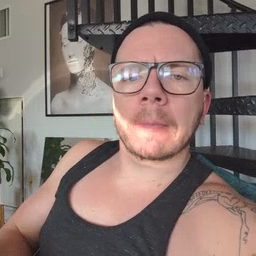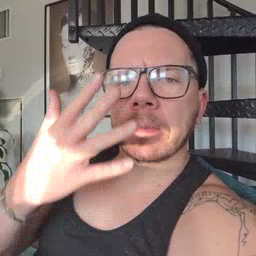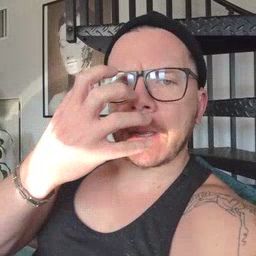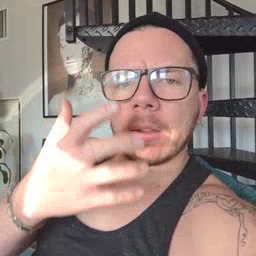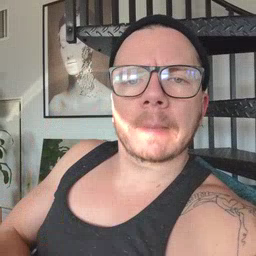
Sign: mad